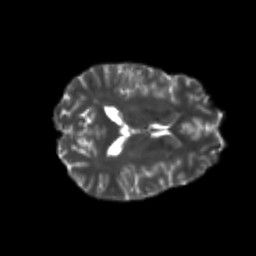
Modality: T2w
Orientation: axial
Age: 23
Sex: male
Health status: healthy
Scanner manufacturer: philips
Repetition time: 7.393 s
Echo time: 0.08599 s